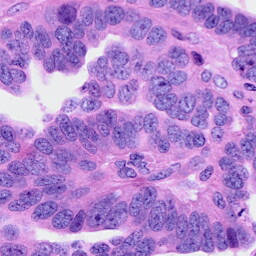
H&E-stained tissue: Ovarian